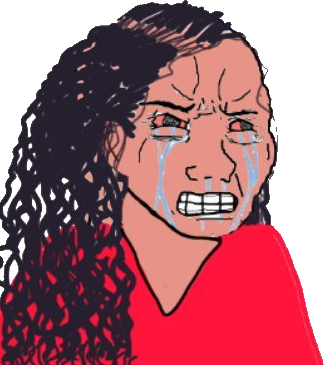
Label: 5_Blackjak